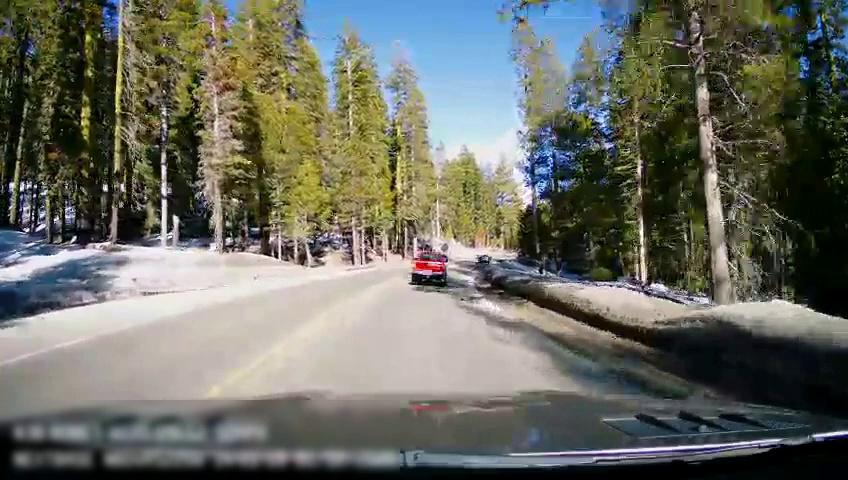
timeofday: Day
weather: Sunny
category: Drivable Space
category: Vehicles | Car
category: Vehicles | Truck
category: Lanes | Opposite Lane
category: Lanes | Opposite Lane
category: Lanes | Current Lane